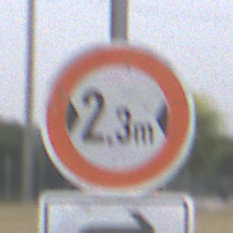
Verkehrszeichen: TatsaechlicheBreite2Komma3
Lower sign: RichtungsangabeDurchPfeile5
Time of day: Midday
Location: Outdoor (Suburban)
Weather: Overcast
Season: NotSpecified
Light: Natural